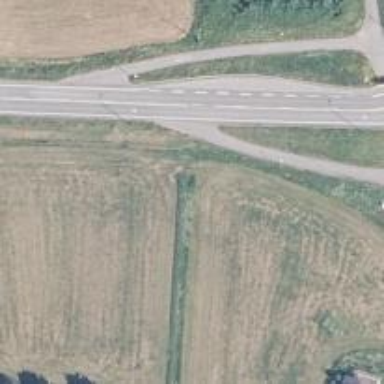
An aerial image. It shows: Cycleway.